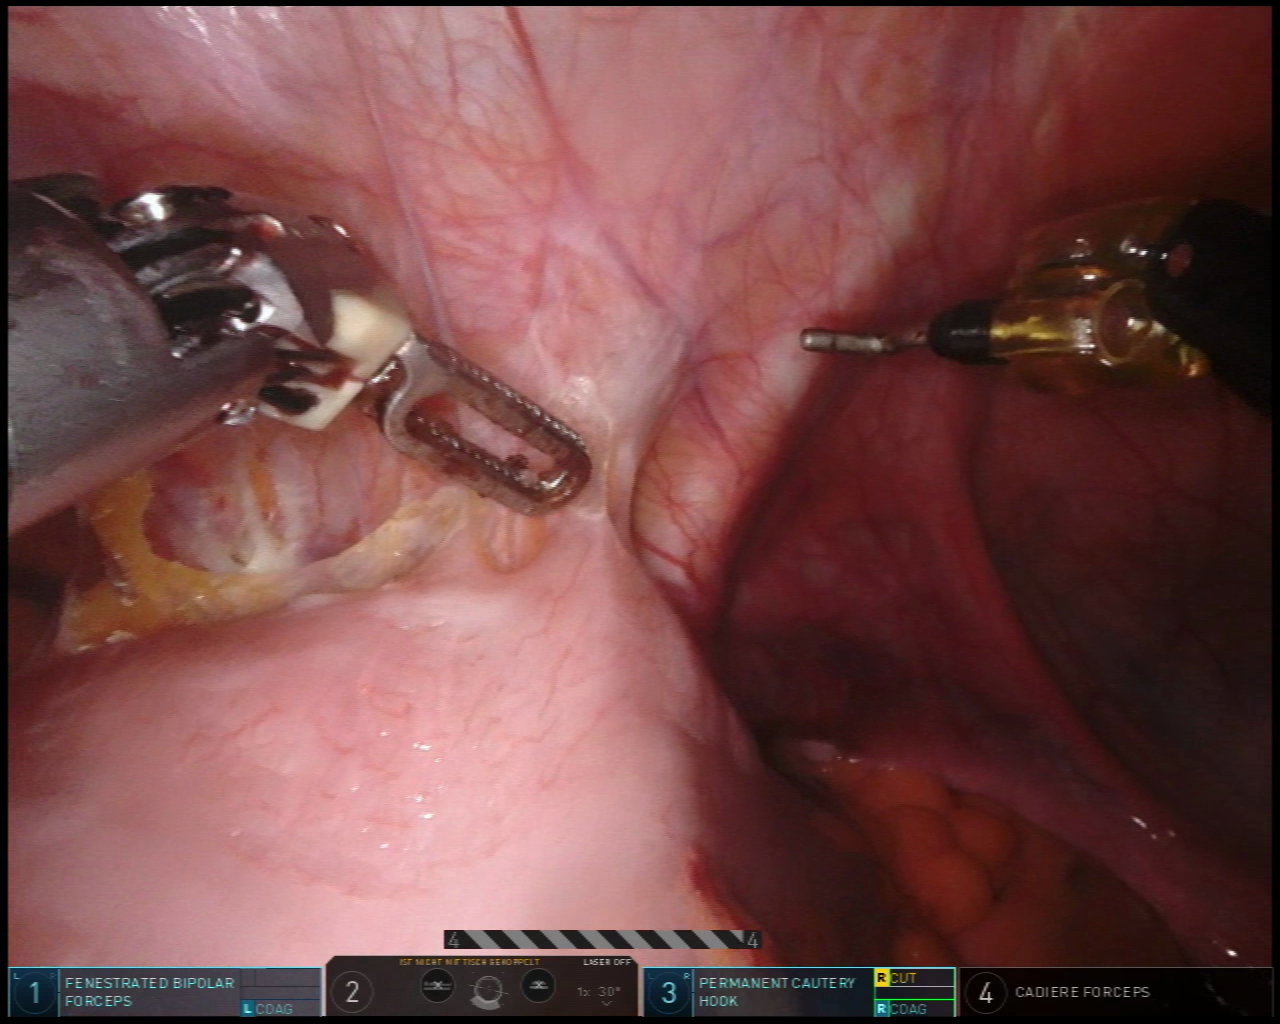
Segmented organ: colon
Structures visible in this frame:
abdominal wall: yes
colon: yes
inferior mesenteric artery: no
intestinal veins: no
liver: no
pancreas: no
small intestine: no
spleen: no
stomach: no
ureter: no
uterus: no
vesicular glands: no